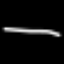
Label: line